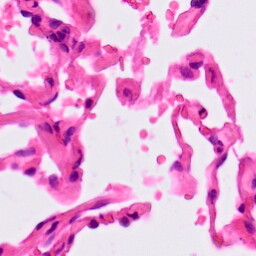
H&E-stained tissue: Lung